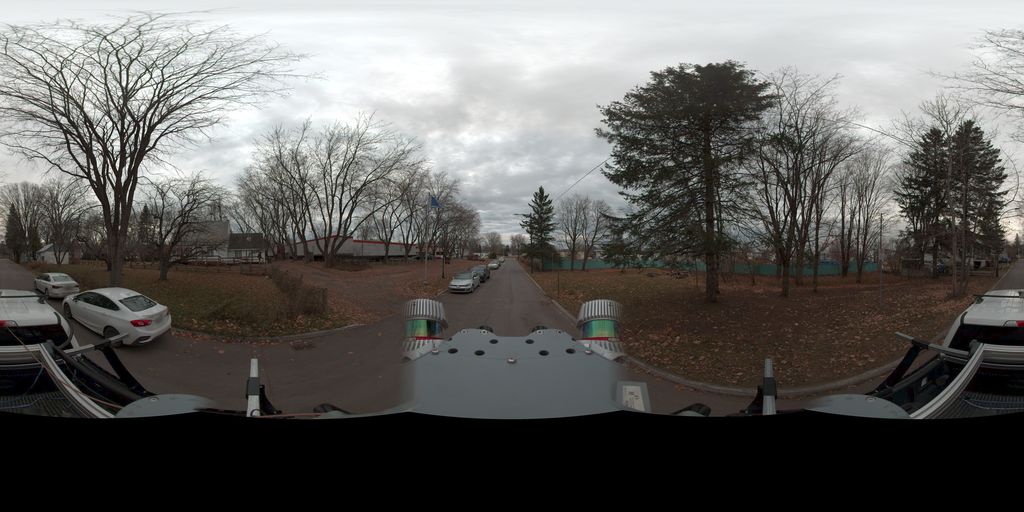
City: quebec_city